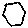
Label: hexagon